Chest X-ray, PA view. Patient: 39 years old, sex M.
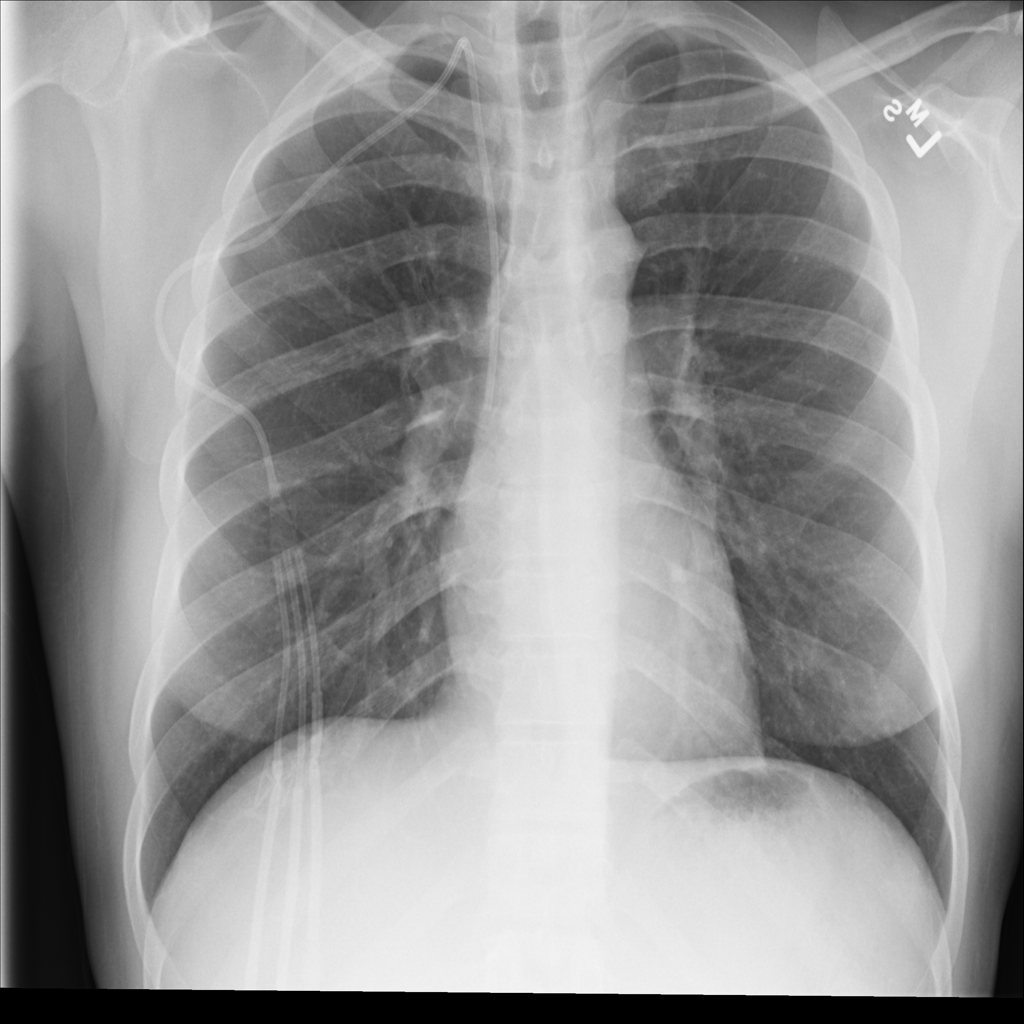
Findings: No Finding